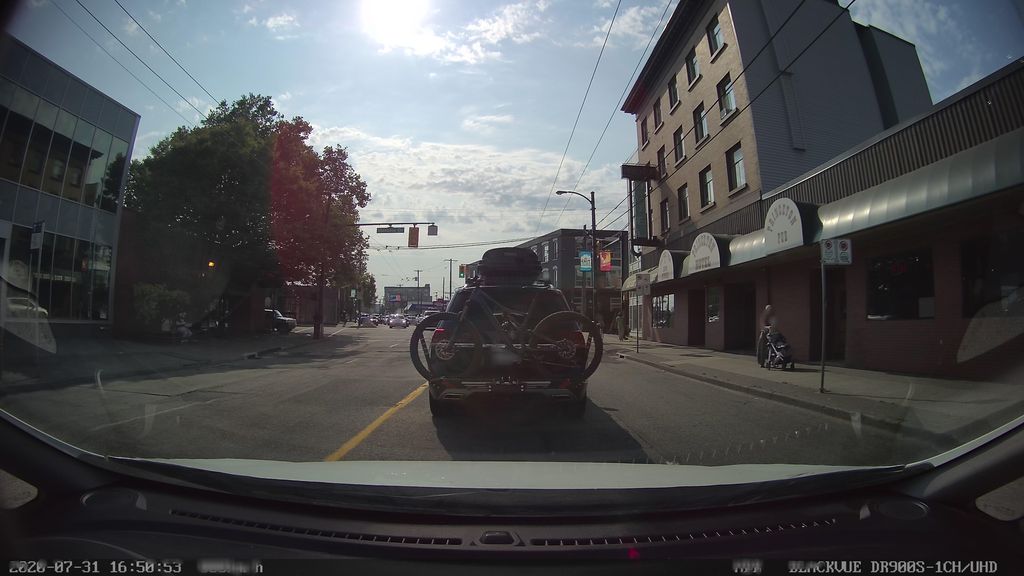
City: vancouver